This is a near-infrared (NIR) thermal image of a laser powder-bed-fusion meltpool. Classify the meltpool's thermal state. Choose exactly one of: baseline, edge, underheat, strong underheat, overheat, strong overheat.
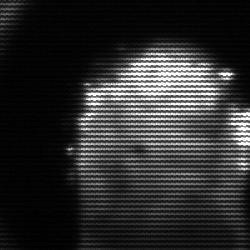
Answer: baseline